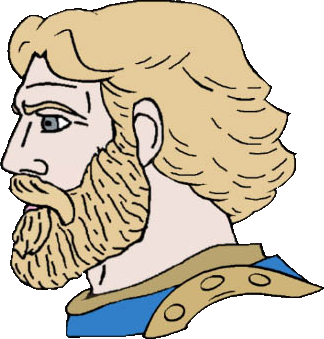
Label: 4_Yes_Chad